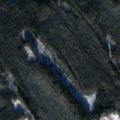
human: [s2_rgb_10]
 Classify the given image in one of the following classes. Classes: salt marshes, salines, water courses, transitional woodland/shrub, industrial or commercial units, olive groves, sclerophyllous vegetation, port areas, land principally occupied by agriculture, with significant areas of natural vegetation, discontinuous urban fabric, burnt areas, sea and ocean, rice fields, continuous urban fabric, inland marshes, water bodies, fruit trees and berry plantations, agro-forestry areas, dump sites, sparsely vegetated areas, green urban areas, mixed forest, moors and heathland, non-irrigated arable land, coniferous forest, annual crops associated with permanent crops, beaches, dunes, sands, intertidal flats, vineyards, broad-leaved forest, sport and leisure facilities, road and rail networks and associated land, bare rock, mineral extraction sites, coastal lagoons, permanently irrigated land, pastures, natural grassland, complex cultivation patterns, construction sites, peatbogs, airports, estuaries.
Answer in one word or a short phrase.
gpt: coniferous forest, mixed forest, transitional woodland/shrub